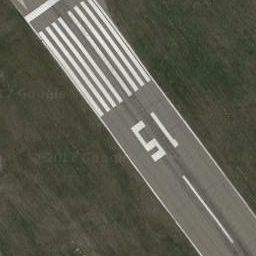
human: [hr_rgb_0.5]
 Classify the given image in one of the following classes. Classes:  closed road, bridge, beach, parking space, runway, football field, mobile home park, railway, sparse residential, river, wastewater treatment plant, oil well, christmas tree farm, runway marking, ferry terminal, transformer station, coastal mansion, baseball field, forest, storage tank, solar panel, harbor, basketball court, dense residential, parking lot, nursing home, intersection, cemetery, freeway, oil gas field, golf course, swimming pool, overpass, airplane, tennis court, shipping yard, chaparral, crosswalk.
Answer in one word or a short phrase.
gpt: runway